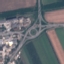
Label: Highway